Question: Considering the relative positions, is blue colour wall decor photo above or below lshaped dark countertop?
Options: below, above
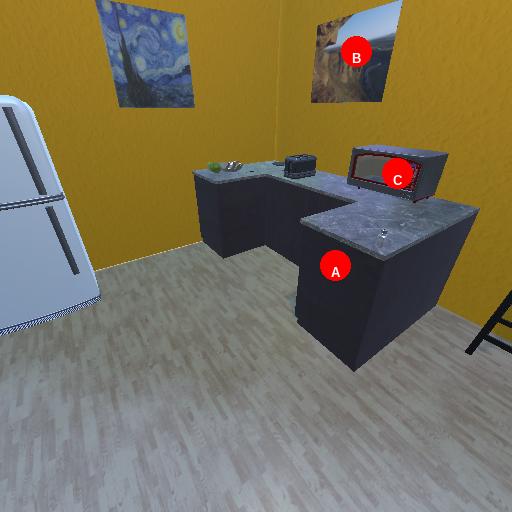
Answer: below